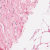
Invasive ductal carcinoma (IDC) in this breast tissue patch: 0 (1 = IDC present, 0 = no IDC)